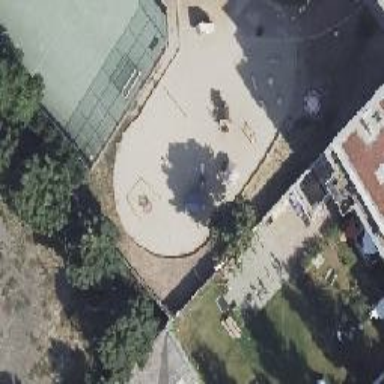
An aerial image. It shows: Playground featuring roundabout.